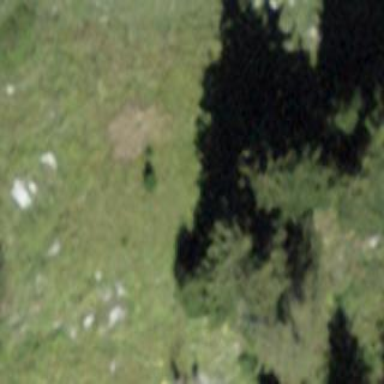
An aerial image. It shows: Patch of scrub vegetation.